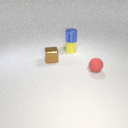
small yellow rubber cylinder below small blue metal cylinder